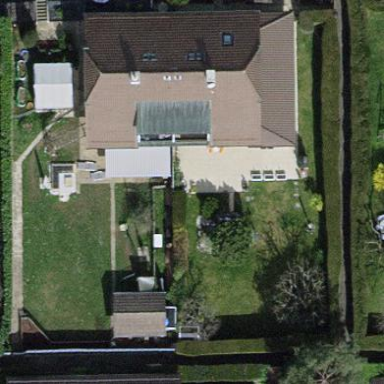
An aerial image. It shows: Garden enclosed by fence.